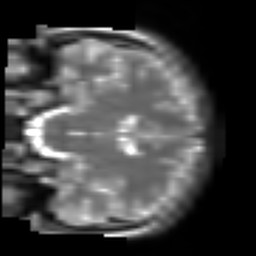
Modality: T2w
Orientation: coronal